Question: I don't quite understand how the custom arrayadapter works yet, but one of them already works in my project, so I decided to add it to other lists as well.
I'm not sure, but I think the problem is in the re-views from addFriends to Message
'''
private void getFriends(){
DatabaseReference isRef = FirebaseDatabase.getInstance().getReference().child("Users").child(uid).child("Friends");
ValueEventListener valueEventListener = new ValueEventListener() {
@Override
public void onDataChange(@NonNull DataSnapshot snapshot) {
if(listTemp.size() > 0){listTemp.clear();}
for (DataSnapshot ds : snapshot.getChildren()){
addFriends addFriend = ds.getValue(addFriends.class);
if(addFriend != null){ //pereobrozovanie v vid s chatom
String message = "put message is here, don't forget. @chatID";
String nameuser = addFriend.username1;
String userID = addFriend.uid2;
Message mainFriends = new Message(message, nameuser, userID);
if(mainFriends != null) {
listTemp.add(mainFriends);
}
}
}
adapter.notifyDataSetChanged();
}
@Override
public void onCancelled(@NonNull DatabaseError error) {
}
};
isRef.addValueEventListener(valueEventListener);
}
'''
The problem is pointed exactly to 'private void getFriends(){'
problem:
> Unable to start activity ComponentInfo{esport.inyourlife.myproektlink.Profile.Friends}: java.lang.NullPointerException: Can't pass null for argument 'pathString' in child() android.app.ActivityThread.performLaunchActivity
and also the code of my adapter which I borrowed:
'''
package #.Consts;
import android.content.Context;
import android.view.LayoutInflater;
import android.view.View;
import android.view.ViewGroup;
import android.widget.ArrayAdapter;
import android.widget.ImageView;
import android.widget.TextView;
import com.google.android.material.snackbar.Snackbar;
import java.util.ArrayList;
import esport.inyourlife.insport.R;
public class CustomAdapter extends ArrayAdapter<Message> implements View.OnClickListener{
private ArrayList<Message> dataSet;
Context mContext;
// View lookup cache
private static class ViewHolder {
TextView txtName;
TextView txtType;
ImageView info;
}
public CustomAdapter(ArrayList<Message> data, Context context) {
super(context, R.layout.msg_center_item, data);
this.dataSet = data;
this.mContext=context;
}
@Override
public void onClick(View v) {
int position=(Integer) v.getTag();
Object object= getItem(position);
Message dataModel=(Message) object;
}
@Override
public View getView(int position, View convertView, ViewGroup parent) {
// Get the data item for this position
Message dataModel = getItem(position);
// Check if an existing view is being reused, otherwise inflate the view
ViewHolder viewHolder; // view lookup cache stored in tag
if (convertView == null) {
viewHolder = new ViewHolder();
LayoutInflater inflater = LayoutInflater.from(getContext());
convertView = inflater.inflate(R.layout.msg_center_item, parent, false);
viewHolder.txtName = convertView.findViewById(R.id.tvDescr);
viewHolder.txtType = convertView.findViewById(R.id.tvPrice);
viewHolder.info = convertView.findViewById(R.id.uImgg);
convertView.setTag(viewHolder);
} else {
viewHolder = (ViewHolder) convertView.getTag();
}
viewHolder.txtName.setText(dataModel.nameuser);
viewHolder.txtType.setText(dataModel.message);
// Return the completed view to render on screen
return convertView;
}
}
'''
item:
'''
<?xml version="1.0" encoding="utf-8"?>
<LinearLayout xmlns:android="http://schemas.android.com/apk/res/android"
android:layout_width="match_parent"
android:layout_height="wrap_content"
xmlns:app="http://schemas.android.com/apk/res-auto"
xmlns:tools="http://schemas.android.com/tools"
android:orientation="horizontal">
<androidx.cardview.widget.CardView
android:id="@+id/cardViewsdd"
android:layout_width="86dp"
android:layout_height="83dp"
android:layout_marginStart="16dp"
android:layout_marginTop="16dp"
app:cardBackgroundColor="@color/common_google_signin_btn_text_dark_disabled"
app:cardCornerRadius="50dp"
app:layout_constraintStart_toStartOf="parent"
app:layout_constraintTop_toTopOf="parent">
<ImageView
android:id="@+id/uImgg"
android:layout_width="match_parent"
android:layout_height="match_parent"
tools:src="@mipmap/ic_launcher_round" />
</androidx.cardview.widget.CardView>
<LinearLayout
android:id="@+id/linearLayout1"
android:layout_width="match_parent"
android:layout_height="match_parent"
android:layout_marginLeft="5dp"
android:layout_weight="1"
android:orientation="vertical">
<TextView
android:id="@+id/tvDescr"
android:layout_width="wrap_content"
android:layout_height="wrap_content"
android:layout_marginTop="5dp"
android:text=""
android:textSize="20sp">
</TextView>
<TextView
android:id="@+id/tvPrice"
android:layout_width="wrap_content"
android:layout_height="wrap_content"
android:layout_marginTop="18dp"
android:text="">
</TextView>
</LinearLayout>
</LinearLayout>
'''
if all the Friends.class code comes in handy
'''
import androidx.annotation.NonNull;
import androidx.appcompat.app.AppCompatActivity;
import android.content.Intent;
import android.os.Bundle;
import android.view.View;
import android.widget.ArrayAdapter;
import android.widget.Button;
import android.widget.ImageButton;
import android.widget.LinearLayout;
import android.widget.ListView;
import android.widget.Toast;
import com.google.android.material.tabs.TabLayout;
import com.google.firebase.auth.FirebaseAuth;
import com.google.firebase.auth.FirebaseUser;
import com.google.firebase.database.DataSnapshot;
import com.google.firebase.database.DatabaseError;
import com.google.firebase.database.DatabaseReference;
import com.google.firebase.database.FirebaseDatabase;
import com.google.firebase.database.ValueEventListener;
import java.util.ArrayList;
import java.util.List;
import esport.inyourlife.insport.Consts.CustomAdapter;
import esport.inyourlife.insport.Consts.CustomFriends;
import esport.inyourlife.insport.Consts.Message;
import esport.inyourlife.insport.Consts.addFriends;
import esport.inyourlife.insport.R;
import esport.inyourlife.insport.findtest;
public class Friends extends AppCompatActivity {
private final FirebaseAuth mAuth = FirebaseAuth.getInstance();
private ArrayAdapter adapter;
private ArrayList<Message> listTemp;
private String uid;
@Override
protected void onCreate(Bundle savedInstanceState) {
super.onCreate(savedInstanceState);
setContentView(R.layout.activity_friends);
setTitle("Druz'ia");
assert getSupportActionBar() != null; //null check
getSupportActionBar().setDisplayHomeAsUpEnabled(true);
getSupportActionBar().setHomeButtonEnabled(true);
getFriends();
TabLayout tabs = findViewById(R.id.tabsFriends);
LinearLayout freq = findViewById(R.id.support_layout);
ListView friendList = findViewById(R.id.FriendList);
tabs.setOnTabSelectedListener(new TabLayout.OnTabSelectedListener() {
@Override
public void onTabSelected(TabLayout.Tab tab) {
int position = tab.getPosition();
if (position == 0) {
freq.setVisibility(View.GONE);
friendList.setVisibility(View.VISIBLE);
getFriends();
}
else if (position == 1) {
freq.setVisibility(View.VISIBLE);
friendList.setVisibility(View.GONE);
getReqs();
}
}
@Override
public void onTabUnselected(TabLayout.Tab tab) {
}
@Override
public void onTabReselected(TabLayout.Tab tab) {
}
});
ImageButton add = findViewById(R.id.addFriendToAll);
add.setOnClickListener(v -> {
startActivity(new Intent(this, findtest.class));
});
Button reqs = findViewById(R.id.reqs);
reqs.setOnClickListener(new View.OnClickListener() {
@Override
public void onClick(View v) {
startActivity(new Intent(Friends.this, friendsRequest.class));
}
});
listTemp = new ArrayList<>();
adapter = new CustomAdapter(listTemp, getApplicationContext());
friendList.setAdapter(adapter);
FirebaseUser user = mAuth.getCurrentUser();
if (user == null) {this.finish();}
if (user != null){
uid = user.getUid();
}
}
private void getFriends(){//poluchenie druzei v 05/02 bylo iz users/uid/friends
DatabaseReference isRef = FirebaseDatabase.getInstance().getReference().child("Users").child(uid).child("Friends");
ValueEventListener valueEventListener = new ValueEventListener() {
@Override
public void onDataChange(@NonNull DataSnapshot snapshot) {
if(listTemp.size() > 0){listTemp.clear();}
for (DataSnapshot ds : snapshot.getChildren()){
addFriends addFriend = ds.getValue(addFriends.class);
if(addFriend != null){ //pereobrozovanie v vid s chatom
String message = "put message is here, don't forget. @chatID";
String nameuser = addFriend.username1;
String userID = addFriend.uid2;
Message mainFriends = new Message(message, nameuser, userID);
if(mainFriends != null) {
listTemp.add(mainFriends);
}
}
}
adapter.notifyDataSetChanged();
}
@Override
public void onCancelled(@NonNull DatabaseError error) {
}
};
isRef.addValueEventListener(valueEventListener);
}
private void getReqs() {
/*DatabaseReference isRef = FirebaseDatabase.getInstance().getReference().child("Users").child(uid).child("Friends-request");
ValueEventListener valueEventListener = new ValueEventListener() {
@Override
public void onDataChange(@NonNull DataSnapshot snapshot) {
if(listData.size() > 0){listData.clear();}
for (DataSnapshot ds : snapshot.getChildren()) {
addFriends addFriendless;
addFriendless = ds.getValue(addFriends.class);
if (addFriendless != null) {
listData.add(addFriendless.username1);
}
}
adapter.notifyDataSetChanged();
}
@Override
public void onCancelled(@NonNull DatabaseError error) {
Toast.makeText(Friends.this, error.getMessage(), Toast.LENGTH_SHORT).show();
}
};
isRef.addValueEventListener(valueEventListener);
}*/
}
@Override
public boolean onSupportNavigateUp(){
finish();
return true;
}
}
'''
and by the way the Message class itself
'''
package #
public class Message {
public String message;
public String nameuser;
public String userID;
public Message(String message, String nameuser, String userID) {
this.message = message;
this.nameuser = nameuser;
this.userID = userID;
}
public Message() {
}
}
'''

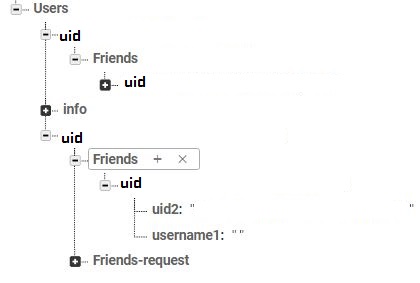
Answer: It says in your error
> Can't pass null for argument 'pathString' in child()
Which is exactly like it says. It is probably that your 'uid' is equal to 'null'. Check that variable before sending it. I can see in your code that you are calling 'getFriends()' before you assign value to uid, which is causing this error.
'''
@Override
protected void onCreate(Bundle savedInstanceState) {
super.onCreate(savedInstanceState);
setContentView(R.layout.activity_friends);
setTitle("Druz'ia");
assert getSupportActionBar() != null; //null check
getSupportActionBar().setDisplayHomeAsUpEnabled(true);
getSupportActionBar().setHomeButtonEnabled(true);
FirebaseUser user = mAuth.getCurrentUser();
if (user == null) this.finish();
if (user != null){
uid = user.getUid();
}
getFriends();
'''
Just get the 'uid' before calling 'getFriends()'